Question: I have a python script that throws data at localhost:8093. Prometheus is configured to fetch data from this source and Grafana is configured to have Prometheus as source. Now, I am able to see the variables on port 8093(where my script throws data) but I am unable to see any values in Grafana - I can see the variables' suggestions as I type the query in Grafana but they have null(N/A) values.
I tried to check whether the data is coming from 8093 to prometheus at all but could not check. However, out of 8 variables, one is coming alright. Rest all are absent(null).
My code which throws data:
'''
import json
import time
from statistics import median
import requests
from prometheus_client import (Enum, Gauge, Histogram, Summary,
start_http_server)
from exchanges_config import *
from self_health_check.utils import send_slack_notification
start_http_server(8093)
def notify_driver_health_check_issue(exception):
send_slack_notification(message="Some issue in driver_health_check!")
send_slack_notification(message=str(exception))
def notify_exchange_error(exchange, exception):
send_slack_notification(
message="Something wrong or mismatching in {}'s response -> {}".format(
exchange, exception
)
)
slack_notification_counter = 0
while True:
# get the response for all exchanges asap, all at once to avoid time difference
exmo_response = bitlish_response = bittrex_spot_price_zec_usd_response = bittrex_spot_price_zec_btc_response = bittrex_transaction_volume_response = gemini_zec_usd_response = gemini_zec_btc_response = bitfinex_zec_usd_response = bitfinex_zec_btc_response = binance_zec_btc_response = coinbase_zec_usd_response = kraken_zec_usd_response = coinjar_zec_btc_response = None
try:
exmo_response = requests.get(url=EXMO_URL, timeout=5)
except Exception as e:
notify_driver_health_check_issue(e)
pass
try:
bitlish_response = requests.get(url=BITLISH_URL, timeout=5)
except Exception as e:
notify_driver_health_check_issue(e)
pass
try:
bittrex_spot_price_zec_usd_response = requests.get(
url=BITTREX_ZEC_USD_SPOT_PRICE_URL, timeout=5)
except Exception as e:
notify_driver_health_check_issue(e)
pass
try:
bittrex_spot_price_zec_btc_response = requests.get(
url=BITTREX_ZEC_BTC_SPOT_PRICE_URL, timeout=5)
except Exception as e:
notify_driver_health_check_issue(e)
pass
try:
bittrex_transaction_volume_response = requests.get(
url=BITTREX_TRANSACTION_VOLUME_URL, timeout=5)
except Exception as e:
notify_driver_health_check_issue(e)
pass
try:
gemini_zec_usd_response = requests.get(
url=GEMINI_ZEC_USD_URL, timeout=5)
except Exception as e:
notify_driver_health_check_issue(e)
pass
try:
gemini_zec_btc_response = requests.get(
url=GEMINI_ZEC_BTC_URL, timeout=5)
except Exception as e:
notify_driver_health_check_issue(e)
pass
try:
bitfinex_zec_usd_response = requests.get(
url=BITFINEX_ZEC_USD_URL, timeout=5)
except Exception as e:
notify_driver_health_check_issue(e)
pass
try:
bitfinex_zec_btc_response = requests.get(
url=BITFINEX_ZEC_BTC_URL, timeout=5)
except Exception as e:
notify_driver_health_check_issue(e)
pass
try:
binance_zec_btc_response = requests.get(
url=BINANCE_ZEC_BTC_URL, timeout=5)
except Exception as e:
notify_driver_health_check_issue(e)
pass
try:
coinbase_zec_usd_response = requests.get(url=COINBASE_ZEC_USD_URI, timeout=5, headers={
'AUTHORIZATION': 'Bearer abd90df5f27a7b170cd775abf89d632b350b7c1c9d53e08b340cd9832ce52c2c'})
except Exception as e:
notify_driver_health_check_issue(e)
pass
try:
kraken_zec_usd_response = requests.get(
url=KRAKEN_ZEC_USD_URL, timeout=5)
except Exception as e:
notify_driver_health_check_issue(e)
pass
try:
coinjar_zec_btc_response = requests.get(
url=COINJAR_ZEC_BTC_URL, timeout=5)
except Exception as e:
notify_driver_health_check_issue(e)
pass
# Exmo
try:
exmo_data = exmo_response.json()
# setting transaction volume in USD
exmo_usd_transaction_volume = exmo_data['ZEC_USD']['vol_curr']
# setting zec_usd spot price
exmo_usd_spot_price = float(exmo_data['ZEC_USD']['last_trade'])
# setting transaction volume in BTC
exmo_btc_transaction_volume = exmo_data['ZEC_BTC']['vol_curr']
# setting zec_btc spot price
exmo_btc_spot_price = float(exmo_data['ZEC_BTC']['last_trade'])
# plotting usd and btc transaction volume and spot price
if exmo_usd_transaction_volume == 0:
set_state = '0'
else:
set_state = '1'
EXMO_TRANSACTION_VOLUME_USD_PORT.state(set_state)
if exmo_btc_transaction_volume == 0:
set_state = '0'
else:
set_state = '1'
EXMO_TRANSACTION_VOLUME_BTC_PORT.state(set_state)
if exmo_usd_spot_price == 0:
set_state = '0'
else:
set_state = '1'
EXMO_SPOT_PRICE_USD_PORT.state(set_state)
if exmo_btc_spot_price == 0:
set_state = '0'
else:
set_state = '1'
EXMO_SPOT_PRICE_BTC_PORT.state(set_state)
except Exception as e:
if exmo_response is None:
send_slack_notification(message="Exmo response is None!")
else:
notify_exchange_error("Exmo", str(e))
# Bitlish
try:
bitlish_data = bitlish_response.json()
# setting transaction volume in USD
bitlish_usd_transaction_volume = bitlish_data['zecusd']['updated']
# setting zec_usd spot price
bitlish_usd_spot_price = float(bitlish_data['zecusd']['last'])
# setting transaction volume in BTC
bitlish_btc_transaction_volume = bitlish_data['zecbtc']['updated']
# setting zec_btc spot price
bitlish_btc_spot_price = float(bitlish_data['zecbtc']['last'])
# plotting usd and btc transaction volume and spot price
if bitlish_usd_transaction_volume == 0:
set_state = '0'
else:
set_state = '1'
BITLISH_TRANSACTION_VOLUME_USD_PORT.state(set_state)
if bitlish_btc_transaction_volume == 0:
set_state = '0'
else:
set_state = '1'
BITLISH_TRANSACTION_VOLUME_BTC_PORT.state(set_state)
if bitlish_usd_spot_price == 0:
set_state = '0'
else:
set_state = '1'
BITLISH_SPOT_PRICE_USD_PORT.state(set_state)
if bitlish_btc_spot_price == 0:
set_state = '0'
else:
set_state = '1'
BITLISH_SPOT_PRICE_BTC_PORT.state(set_state)
except Exception as e:
notify_exchange_error("Bitlish", str(e))
# Bittrex
try:
bittrex_spot_price_zec_btc_data = bittrex_spot_price_zec_btc_response.json()
bittrex_btc_spot_price = float(
bittrex_spot_price_zec_btc_data['result']['Last'])
bittrex_spot_price_zec_usd_data = bittrex_spot_price_zec_usd_response.json()
bittrex_usd_spot_price = float(
bittrex_spot_price_zec_usd_data['result']['Last'])
bittrex_transaction_volume_data = bittrex_transaction_volume_response.json()
for obj in bittrex_transaction_volume_data:
if obj["symbol"] == "ZEC-USD":
bittrex_usd_transaction_volume = obj['volume']
if bittrex_usd_transaction_volume == 0:
set_state = '0'
else:
set_state = '1'
BITTREX_TRANSACTION_VOLUME_USD_PORT.state(set_state)
if obj["symbol"] == "ZEC-BTC":
bittrex_btc_transaction_volume = obj['volume']
if bittrex_btc_transaction_volume == 0:
set_state = '0'
else:
set_state = '1'
BITTREX_TRANSACTION_VOLUME_BTC_PORT.state(set_state)
if bittrex_usd_spot_price == 0:
set_state = '0'
else:
set_state = '1'
BITTREX_SPOT_PRICE_USD_PORT.state(set_state)
if bittrex_btc_spot_price == 0:
set_state = '0'
else:
set_state = '1'
BITTREX_SPOT_PRICE_BTC_PORT.state(set_state)
except Exception as e:
notify_exchange_error("Bitrex", str(e))
# Gemini
try:
gemini_zec_usd_data = gemini_zec_usd_response.json()
gemini_zec_btc_data = gemini_zec_btc_response.json()
gemini_usd_spot_price = float(gemini_zec_usd_data['last'])
gemini_btc_spot_price = float(gemini_zec_btc_data['last'])
gemini_usd_transaction_volume = gemini_zec_usd_data['volume']['ZEC']
gemini_btc_transaction_volume = gemini_zec_btc_data['volume']['ZEC']
if gemini_usd_spot_price == 0:
set_state = '0'
else:
set_state = '1'
GEMINI_SPOT_PRICE_USD_PORT.state(set_state)
if gemini_btc_spot_price == 0:
set_state = '0'
else:
set_state = '1'
GEMINI_SPOT_PRICE_BTC_PORT.state(set_state)
if gemini_usd_transaction_volume == 0:
set_state = '0'
else:
set_state = '1'
GEMINI_TRANSACTION_VOLUME_USD_PORT.state(set_state)
if gemini_btc_transaction_volume == 0:
set_state = '0'
else:
set_state = '1'
GEMINI_TRANSACTION_VOLUME_BTC_PORT.state(set_state)
except Exception as e:
notify_exchange_error("Gemini", str(e))
# Bitfinex
try:
bitfinex_zec_usd_data = bitfinex_zec_usd_response.json()
bitfinex_zec_btc_data = bitfinex_zec_btc_response.json()
bitfinex_usd_spot_price = float(bitfinex_zec_usd_data[0][-4])
bitfinex_btc_spot_price = float(bitfinex_zec_btc_data[0][-4])
bitfinex_usd_transaction_volume = bitfinex_zec_usd_data[0][-3]
bitfinex_btc_transaction_volume = bitfinex_zec_btc_data[0][-3]
if bitfinex_usd_spot_price == 0:
set_state = '0'
else:
set_state = '1'
BITFINEX_SPOT_PRICE_USD_PORT.state(set_state)
if bitfinex_btc_spot_price == 0:
set_state = '0'
else:
set_state = '1'
BITFINEX_SPOT_PRICE_BTC_PORT.state(set_state)
if bitfinex_usd_transaction_volume == 0:
set_state = '0'
else:
set_state = '1'
BITFINEX_TRANSACTION_VOLUME_USD_PORT.state(set_state)
if bitfinex_btc_transaction_volume == 0:
set_state = '0'
else:
set_state = '1'
BITFINEX_TRANSACTION_VOLUME_BTC_PORT.state(set_state)
except Exception as e:
notify_exchange_error("Bitfinex", str(e))
# Binance
try:
binance_zec_btc_data = binance_zec_btc_response.json()
binance_btc_spot_price = float(binance_zec_btc_data['lastPrice'])
binance_btc_transaction_volume = float(binance_zec_btc_data['volume'])
if binance_btc_spot_price == 0:
set_state = '0'
else:
set_state = '1'
BINANCE_SPOT_PRICE_BTC_PORT.state(set_state)
if binance_btc_transaction_volume == 0:
set_state = '0'
else:
set_state = '1'
BINANCE_TRANSACTION_VOLUME_BTC_PORT.state(set_state)
except Exception as e:
notify_exchange_error("Binance", str(e))
# Coinbase
try:
coinbase_zec_usd_data = coinbase_zec_usd_response.json()['data']
coinbase_usd_spot_price = float(coinbase_zec_usd_data['amount'])
if coinbase_usd_spot_price == 0:
set_state = '0'
else:
set_state = '1'
COINBASE_SPOT_PRICE_USD_PORT.state(set_state)
except Exception as e:
notify_exchange_error("Coinbase", str(e))
# Kraken
try:
kraken_zec_usd_data = kraken_zec_usd_response.json()[
'result']['XZECZUSD']
kraken_usd_spot_price = float(kraken_zec_usd_data['c'][0])
kraken_usd_transaction_volume = float(kraken_zec_usd_data['c'][1])
if kraken_usd_spot_price == 0:
set_state = '0'
else:
set_state = '1'
KRAKEN_SPOT_PRICE_USD_PORT.state(set_state)
if kraken_usd_transaction_volume == 0:
set_state = '0'
else:
set_state = '1'
KRAKEN_TRANSACTION_VOLUME_USD_PORT.state(set_state)
except Exception as e:
notify_exchange_error("Kraken", str(e))
# Coinjar
try:
coinjar_zec_btc_data = coinjar_zec_btc_response.json()
coinjar_btc_spot_price = float(coinjar_zec_btc_data['last'])
coinjar_btc_transaction_volume = float(coinjar_zec_btc_data['volume'])
if coinjar_btc_spot_price == 0:
set_state = '0'
else:
set_state = '1'
COINJAR_SPOT_PRICE_BTC_PORT.state(set_state)
if coinjar_btc_transaction_volume == 0:
set_state = '0'
else:
set_state = '1'
COINJAR_TRANSACTION_VOLUME_BTC_PORT.state(set_state)
except Exception as e:
notify_exchange_error("Coinjar", str(e))
spot_price_usd = [exmo_usd_spot_price, bitlish_usd_spot_price,
bittrex_usd_spot_price, gemini_usd_spot_price, bitfinex_usd_spot_price, kraken_usd_spot_price]
spot_price_btc = [exmo_btc_spot_price, bitlish_btc_spot_price,
bittrex_btc_spot_price, gemini_btc_spot_price, bitfinex_btc_spot_price, binance_btc_spot_price]
spot_price_median_usd = median(spot_price_usd)
spot_price_median_btc = median(spot_price_btc)
# Create a config of exchange: price for many use-cases
spot_price_usd_all_exchanges = {
"Exmo": exmo_usd_spot_price,
"Bitlish": bitlish_usd_spot_price,
"Bittrex": bittrex_usd_spot_price,
"Gemini": gemini_usd_spot_price,
"Bitfinex": bitfinex_usd_spot_price,
"Coinbase": coinbase_usd_spot_price,
"Kraken": kraken_usd_spot_price
}
spot_price_btc_all_exchanges = {
"Exmo": exmo_btc_spot_price,
"Bitlish": bitlish_btc_spot_price,
"Bittrex": bittrex_btc_spot_price,
"Gemini": gemini_btc_spot_price,
"Bitfinex": bitfinex_btc_spot_price,
"Binance": binance_btc_spot_price,
"Coinjar": coinjar_btc_spot_price
}
for exchange_usd_price in spot_price_usd_all_exchanges.keys():
change_percentage = abs(
spot_price_usd_all_exchanges[exchange_usd_price] - spot_price_median_usd) / spot_price_median_usd * 100.0
USD_EXCHANGE[exchange_usd_price].set(change_percentage)
ABSOLUTE_PRICE_USD_EXCHANGE[exchange_usd_price].set(
spot_price_usd_all_exchanges[exchange_usd_price])
for exchange_btc_price in spot_price_btc_all_exchanges.keys():
change_percentage = abs(
spot_price_btc_all_exchanges[exchange_btc_price] - spot_price_median_btc) / spot_price_median_btc * 100.0
BTC_EXCHANGE[exchange_btc_price].set(change_percentage)
ABSOLUTE_PRICE_BTC_EXCHANGE[exchange_btc_price].set(
spot_price_btc_all_exchanges[exchange_btc_price])
# transaction volume
transaction_volume_usd_all_exchanges = {
"Exmo": exmo_usd_transaction_volume,
"Bitlish": bitlish_usd_transaction_volume,
"Bittrex": bittrex_usd_transaction_volume,
"Gemini": gemini_usd_transaction_volume,
"Bitfinex": bitfinex_usd_transaction_volume,
"Kraken": kraken_usd_transaction_volume
}
transaction_volume_btc_all_exchanges = {
"Exmo": exmo_btc_transaction_volume,
"Bitlish": bitlish_btc_transaction_volume,
"Bittrex": bittrex_btc_transaction_volume,
"Gemini": gemini_btc_transaction_volume,
"Bitfinex": bitfinex_btc_transaction_volume,
"Binance": binance_btc_transaction_volume,
"Coinjar": coinjar_btc_spot_price
}
for transaction_volume_usd in transaction_volume_usd_all_exchanges.keys():
ABSOLUTE_TRANSACTION_VOLUME_USD_EXCHANGE[transaction_volume_usd].set(
transaction_volume_usd_all_exchanges[transaction_volume_usd])
for transaction_volume_btc in transaction_volume_btc_all_exchanges.keys():
ABSOLUTE_TRANSACTION_VOLUME_BTC_EXCHANGE[transaction_volume_btc].set(
transaction_volume_btc_all_exchanges[transaction_volume_btc]
)
print(slack_notification_counter)
slack_notification_counter += 1
if slack_notification_counter % 100 == 0:
send_slack_notification(
message="{} iterations of exchanges health checks done!".format(slack_notification_counter))
time.sleep(150)
'''
Exmo's data is coming all alright. The rest isn't.
This is what I experience in Grafana:

As you can see, 'kraken_usd_spot_price_absolute' is available but when I select it, it is null.
However, if I do the same for 'exmo_usd_spot_price_absolute', it works.
My config for throwing data is as follows:
'''
# Kraken Configs
KRAKEN_ZEC_USD_URL = "https://api.kraken.com/0/public/Ticker?pair=ZECUSD"
KRAKEN_SPOT_PRICE_USD_PORT = Enum('kraken_spot_price_usd_check',
'Kraken Spot Price USD Check', states=['1', '0'])
KRAKEN_TRANSACTION_VOLUME_USD_PORT = Enum(
'kraken_transaction_volume_usd_check', 'Kraken Transaction Volume USD Check', states=['1', '0'])
KRAKEN_USD_SPOT_PRICE_DEVIATION_GAUGE = Gauge('kraken_usd_spot_price_deviation_gauge',
'kraken_usd_spot_price_deviation_gauge gauge') # Gauge Configs for Spot Price Deviation
KRAKEN_USD_SPOT_PRICE_ABSOLUTE = Gauge(
'kraken_usd_spot_price_absolute', 'kraken_usd_spot_price_absolute_gauge')
KRAKEN_USD_TRANSACTION_VOLUME_ABSOLUTE = Gauge(
'kraken_usd_transaction_volume_absolute', 'kraken_usd_transaction_volume_absolute_gauge')
# Exmo Configs
EXMO_URL = "https://api.exmo.com/v1/ticker/"
EXMO_SPOT_PRICE_USD_PORT = Enum('exmo_spot_price_usd_check',
'Exmo Spot Price USD Check', states=['1', '0'])
EXMO_SPOT_PRICE_BTC_PORT = Enum('exmo_spot_price_btc_check',
'Exmo Spot Price BTC Check', states=['1', '0'])
EXMO_TRANSACTION_VOLUME_USD_PORT = Enum(
'exmo_transaction_volume_usd_check', 'Exmo Transaction Volume USD Check', states=['1', '0'])
EXMO_TRANSACTION_VOLUME_BTC_PORT = Enum(
'exmo_transaction_volume_btc_check', 'Exmo Transaction Volume BTC Check', states=['1', '0'])
EXMO_SPOT_PRICE_MEDIAN_DEVIATION_PORT = Histogram(
'exmo_spot_price_deviation_check', 'Exmo Spot Price Deviation Check')
EXMO_SUMMARY = Summary('request_latency_seconds', 'Description of summary')
EXMO_USD_SPOT_PRICE_DEVIATION_GAUGE = Gauge('exmo_usd_spot_price_deviation_gauge',
'exmo_usd_spot_price_deviation_gauge gauge')
EXMO_BTC_SPOT_PRICE_DEVIATION_GAUGE = Gauge('exmo_btc_spot_price_deviation_gauge',
'exmo_btc_spot_price_deviation_gauge gauge')
EXMO_USD_SPOT_PRICE_ABSOLUTE = Gauge(
'exmo_usd_spot_price_absolute', 'exmo_usd_spot_price_absolute_gauge')
EXMO_BTC_SPOT_PRICE_ABSOLUTE = Gauge(
'exmo_btc_spot_price_absolute', 'exmo_btc_spot_price_absolute_gauge')
EXMO_USD_TRANSACTION_VOLUME_ABSOLUTE = Gauge(
'exmo_usd_transaction_volume_absolute', 'exmo_usd_transaction_volume_absolute_gauge')
EXMO_BTC_TRANSACTION_VOLUME_ABSOLUTE = Gauge(
'exmo_btc_transaction_volume_absolute', 'exmo_btc_transaction_volume_absolute_gauge')
'''
I have taken care of time periods. I have checked for exactly the last minutes and even then I could only see Exmo. A little bit of context, exmo was the first one added and then the rest. However, I have restarted the script and Prometheus as well. I am able to see the variables in 8093 though.
I expect to see all such variables in my grafana dashboard.
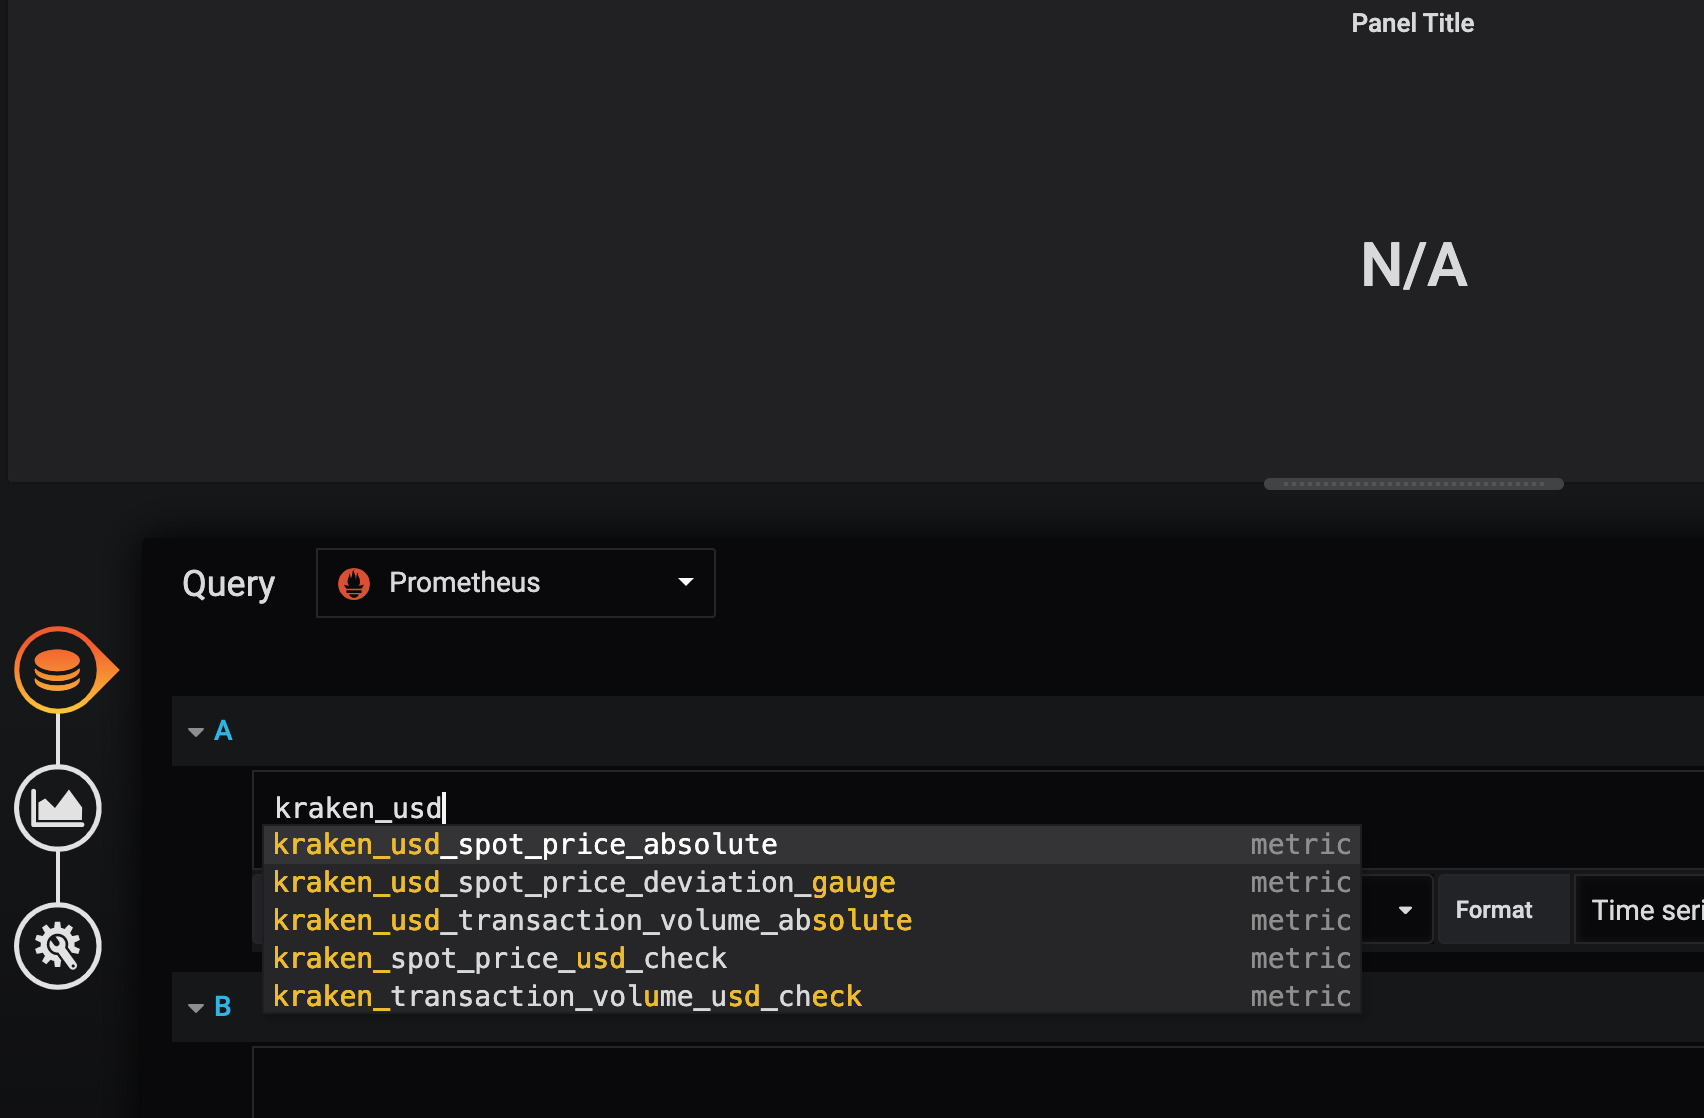
Answer: I debugged further, Prometheus was having data as well but Grafana wasn't. Turns out, the time range was wrong. Even though "last 5 mins" was selected, the range query somehow messed up and it had no data in that duration. Deselecting/selecting the custom range and then opting for "last 5 mins" solved the problem.